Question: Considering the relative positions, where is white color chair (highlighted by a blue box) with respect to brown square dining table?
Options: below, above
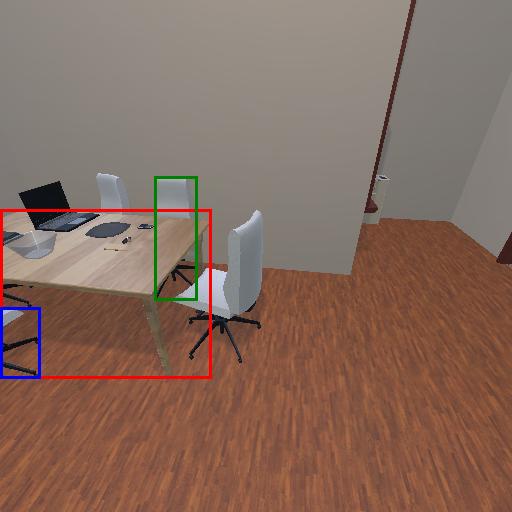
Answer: below